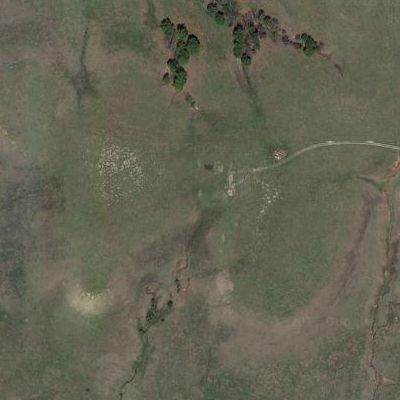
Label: Grass